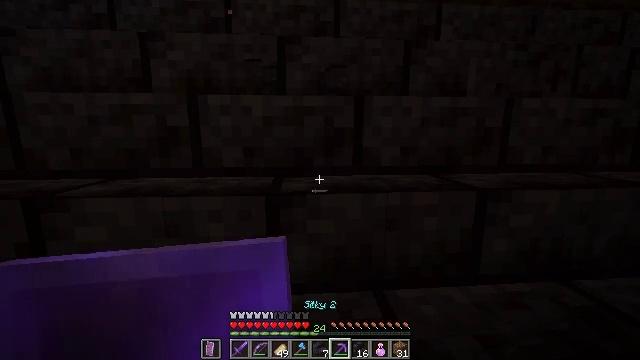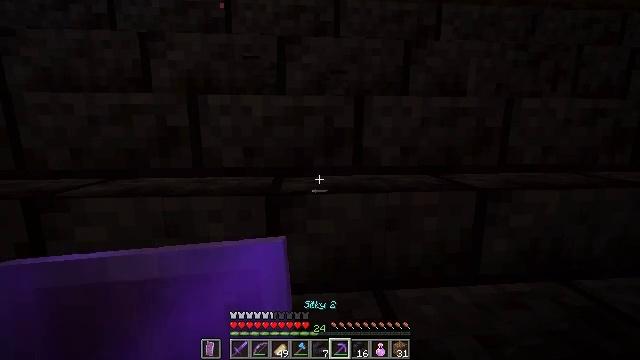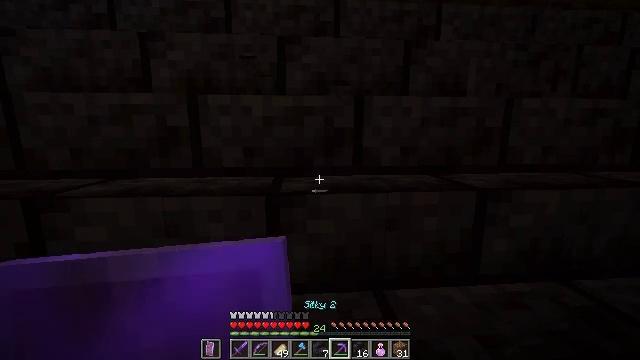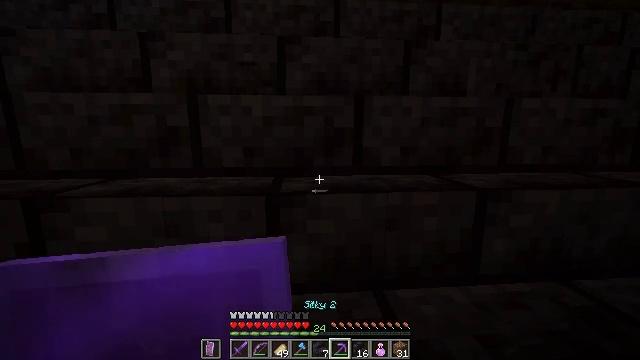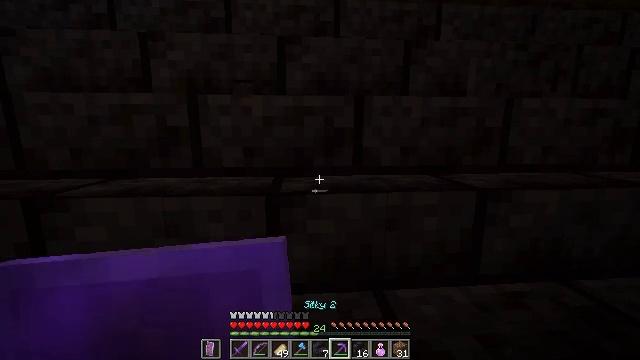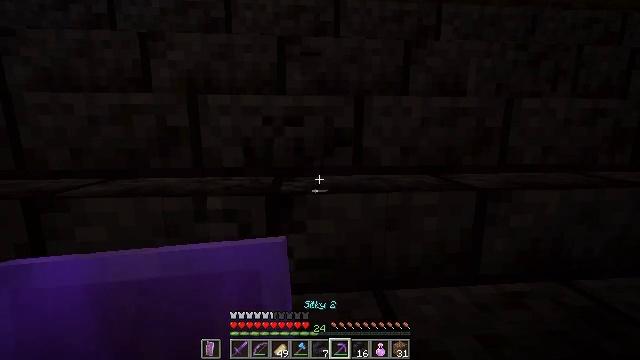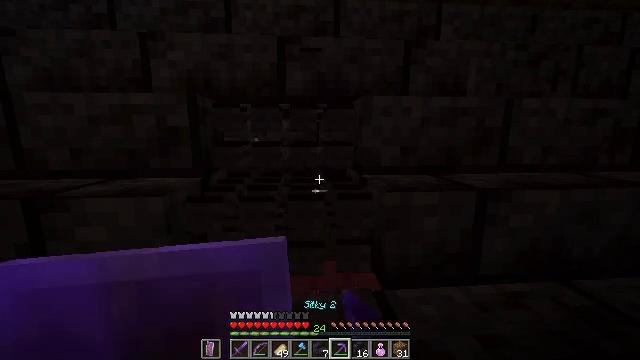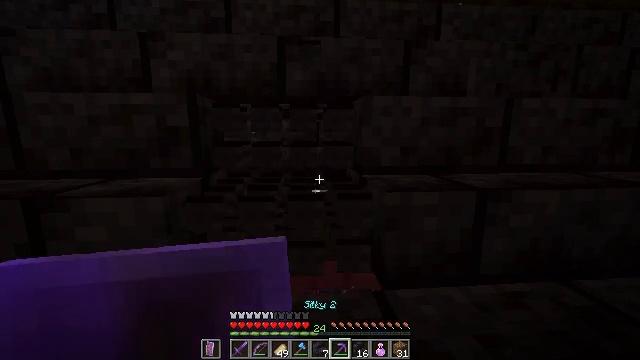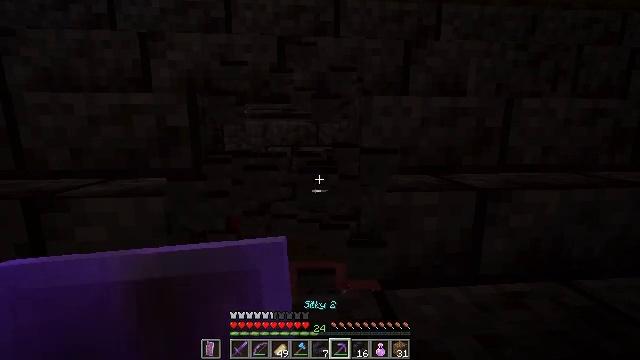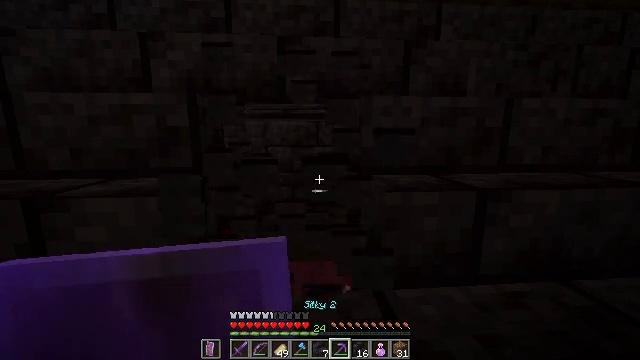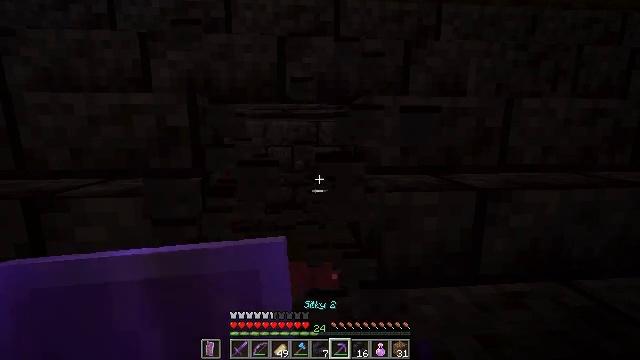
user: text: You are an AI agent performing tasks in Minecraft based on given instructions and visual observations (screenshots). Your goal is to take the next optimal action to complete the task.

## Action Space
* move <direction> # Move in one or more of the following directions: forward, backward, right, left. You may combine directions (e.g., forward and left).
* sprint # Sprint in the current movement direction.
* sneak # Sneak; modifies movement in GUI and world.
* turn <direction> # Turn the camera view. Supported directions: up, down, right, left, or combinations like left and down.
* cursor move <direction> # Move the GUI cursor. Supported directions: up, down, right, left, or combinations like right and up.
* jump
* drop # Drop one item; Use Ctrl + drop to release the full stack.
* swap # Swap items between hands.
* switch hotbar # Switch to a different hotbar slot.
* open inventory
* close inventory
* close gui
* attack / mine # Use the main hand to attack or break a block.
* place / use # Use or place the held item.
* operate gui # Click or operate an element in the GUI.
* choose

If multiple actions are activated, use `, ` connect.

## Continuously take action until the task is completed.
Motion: motion action
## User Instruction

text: Collect polished blackstone brick stairs.
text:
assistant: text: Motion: sneak
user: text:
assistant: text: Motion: sneak
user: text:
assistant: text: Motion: sneak
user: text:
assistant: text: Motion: sneak
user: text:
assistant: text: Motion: sneak, attack / mine
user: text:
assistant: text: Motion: sneak, attack / mine
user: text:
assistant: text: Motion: sneak, attack / mine
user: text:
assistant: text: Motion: sneak
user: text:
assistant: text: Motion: sneak
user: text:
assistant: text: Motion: sneak
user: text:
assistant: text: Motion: sneak